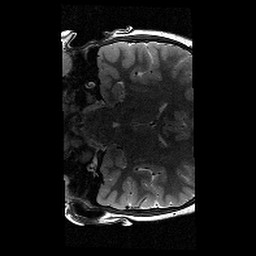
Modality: T2w
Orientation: coronal
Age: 10
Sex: male
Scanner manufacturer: siemens
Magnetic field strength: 3 T
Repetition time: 9.23 s
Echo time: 0.067 s